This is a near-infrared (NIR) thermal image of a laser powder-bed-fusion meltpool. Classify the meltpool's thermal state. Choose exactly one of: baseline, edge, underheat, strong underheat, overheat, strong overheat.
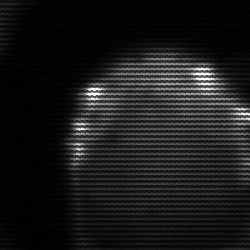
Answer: edge